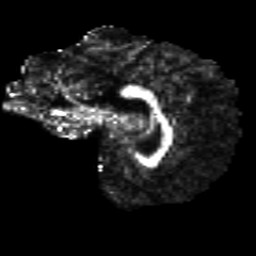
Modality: FA
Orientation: sagittal
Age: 28
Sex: male
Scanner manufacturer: siemens
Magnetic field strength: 3 T
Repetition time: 8.8 s
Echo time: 0.085 s